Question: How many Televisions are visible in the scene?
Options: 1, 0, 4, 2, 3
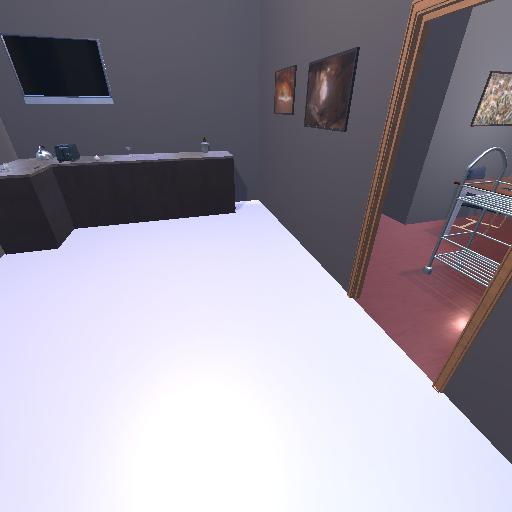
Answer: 1